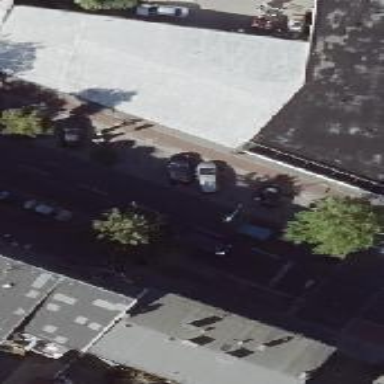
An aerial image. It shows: Parking area along the street side with diagonal orientation.